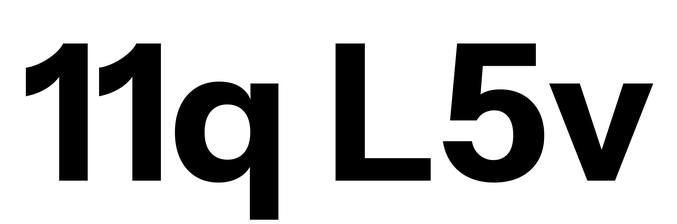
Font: InstrumentSans_Bold